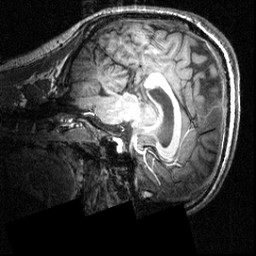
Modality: T1w
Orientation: sagittal
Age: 20
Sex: male
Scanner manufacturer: siemens
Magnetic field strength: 3.951 T
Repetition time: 1.5 s
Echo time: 0.00335 s